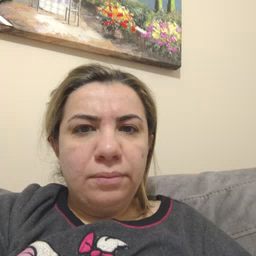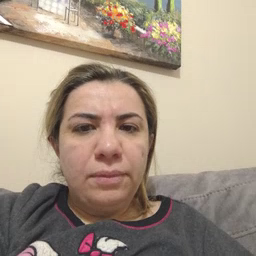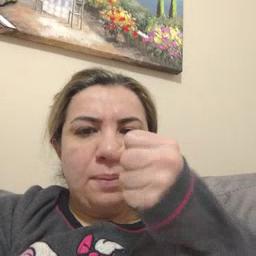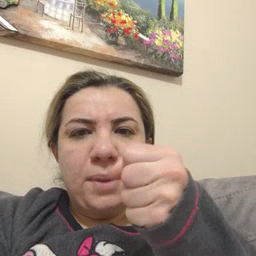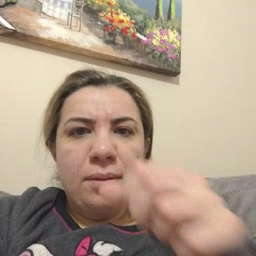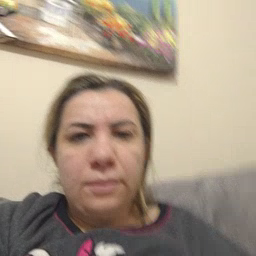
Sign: make